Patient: sex F, age 53
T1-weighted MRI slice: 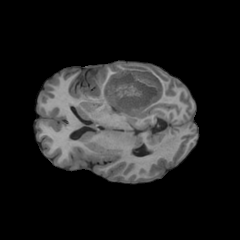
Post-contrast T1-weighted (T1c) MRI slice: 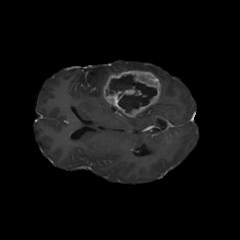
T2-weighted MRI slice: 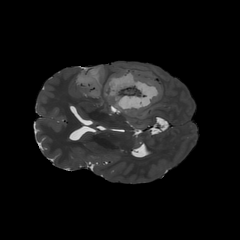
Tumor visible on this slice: yes
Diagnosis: Glioblastoma, IDH-wildtype
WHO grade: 4